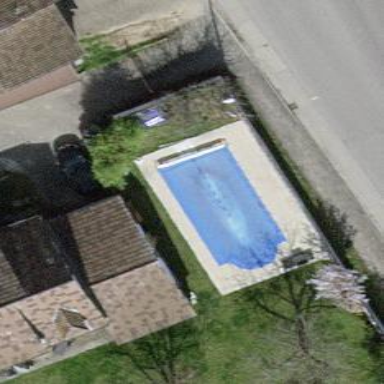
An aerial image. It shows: Swimming pool located in leisure land.